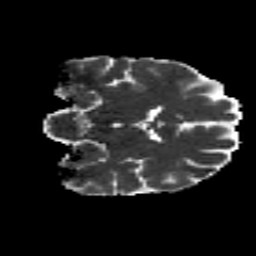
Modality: MD
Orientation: coronal
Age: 18
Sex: female
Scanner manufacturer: siemens
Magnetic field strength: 3 T
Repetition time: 8.8 s
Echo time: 0.085 s